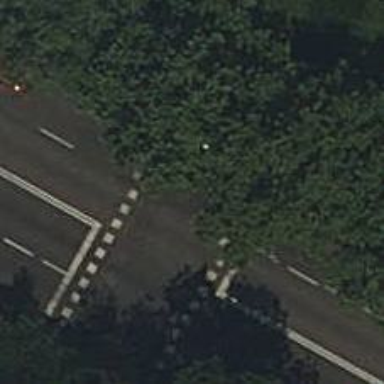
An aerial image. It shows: Road with traffic signals and zebra crossing with traffic signals.